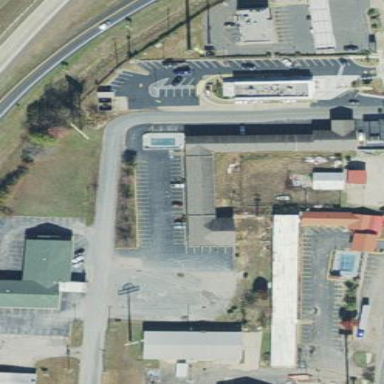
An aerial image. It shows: Motel building.